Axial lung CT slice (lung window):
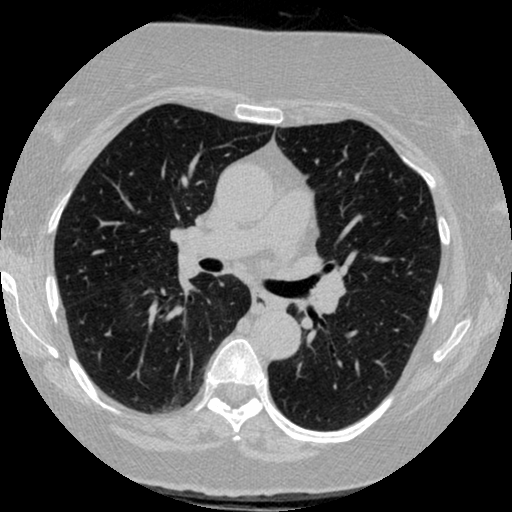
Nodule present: no